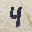
Label: 4